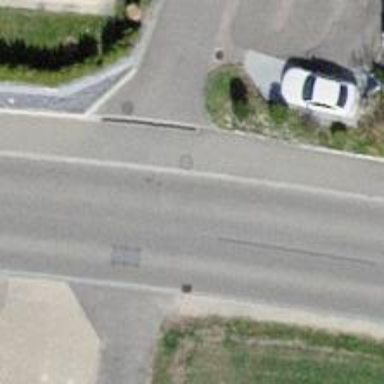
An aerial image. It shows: Service road with paved surface.